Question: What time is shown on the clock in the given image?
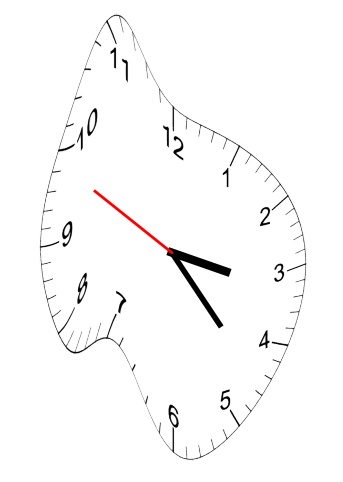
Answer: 03:22:49